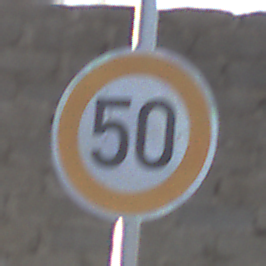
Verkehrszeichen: Geschwindigkeit50
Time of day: SunriseSunset
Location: Outdoor (Nature)
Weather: PartlyCloudy
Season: NotSpecified
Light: Natural